Question: This is the first question I create in the forum although I have been reading it for a while and finding solutions. It should be pretty straighforward but there is something I am missing.
I am using VBA to create connections in excel to a couple of URLs. The attribute ".name" of the connection does not seem to be working properly. It does create the connection with the desired name but the name of the connection shown in the List of Connections is just the standard "Conection" ("Conexion" in Spanish).
By using the macro recorder I got that the same ".name" can be used to modify the name. But it is still not working.
This is just the part of the code I am having problems with right now.
GroupURL, QueryString and DestinationRange are variables.
An example of GroupURL is "Q35G10/".
'''
With Worksheets(DestinationSheet).QueryTables.Add(Connection:=QueryString, _
Destination:=Range(DestinationRange))
'This line just does not work but I do not know what it is for.
.CommandType = 0
'The name has a problematic final character that is deleted this way (Ex: "/").
.Name = "Dump_" & Left(GroupURL, Len(GroupURL) - 1)
.FieldNames = True
.RowNumbers = False
.FillAdjacentFormulas = False
.PreserveFormatting = False
.RefreshOnFileOpen = False
.BackgroundQuery = True
.RefreshStyle = xlInsertDeleteCells
.SavePassword = False
.SaveData = True
.AdjustColumnWidth = True
.RefreshPeriod = 0
.WebSelectionType = xlAllTables
.WebFormatting = xlWebFormattingAll
.WebPreFormattedTextToColumns = True
.WebConsecutiveDelimitersAsOne = True
.WebSingleBlockTextImport = True
.WebDisableDateRecognition = False
.WebDisableRedirections = False
.Refresh BackgroundQuery:=False
End With
'''
This gave results like the image of the following link (Sorry for the blue, is covered stuff)
[
So I tried adding the following line at the end to modifiy the name again:
'''
Worksheets(DestinationSheet).Connections("Dump_" & Left(GroupURL, Len(GroupURL) - 1)).Name = "Prueba"
'''
And it claims: "Error 438. The object does not allow this property or method."
Thanks
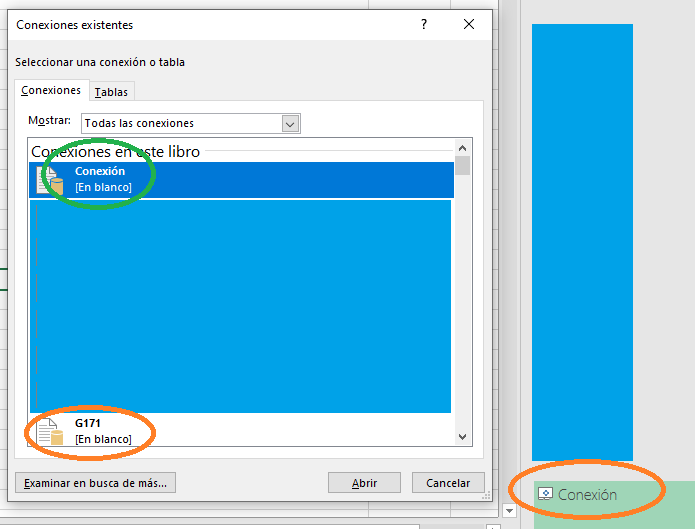
Answer: There are two different things:
- The 'QueryTable' name, which is the name that is was creating.'''
queryTables.Add(...) .name
'''
- The connection name, which is the one Excel shows. Managed with'''
ActiveWorkbook.Connections(i).Name
'''
By default, Excel arranges the connections alphabetically, and just adds the name "Connection" & CorreltiveNumber. As you can see in the image whenever a connection is created. This is language sensitive to your application setup.
<URL>
As I am creating several connections at once, I created a new sub to create them and rename each one, one by one, given that the name is going to be "Connection#". To do this, this is the solution I came up with, which checks if the connection name is already in use and works for Spanish and English.
'''
Private Sub Create_Connection(ConnectionSheet As String, QueryString As String, DestinationRange As String, QueryName As String, ConnectionName As String)
Dim ConnectionCount As Long, i As Long, ConnectionMarker As Long, NamelessConnectionCount As Long
'Create connection
With Worksheets(ConnectionSheet).QueryTables.Add(Connection:=QueryString, Destination:=Range(DestinationRange))
'If the connection already exists with the same name, excel adds ... "_#".
'The Name of the Connection will be the value of the Origin Cell
.Name = QueryName
.FieldNames = True
.RowNumbers = False
.FillAdjacentFormulas = False
.PreserveFormatting = False
.RefreshOnFileOpen = False
.BackgroundQuery = True
.RefreshStyle = xlInsertDeleteCells
.SavePassword = False
.SaveData = True
.AdjustColumnWidth = True
.RefreshPeriod = 0
.WebSelectionType = xlAllTables
.WebFormatting = xlWebFormattingAll
.WebPreFormattedTextToColumns = True
.WebConsecutiveDelimitersAsOne = True
.WebSingleBlockTextImport = True
.WebDisableDateRecognition = False
.WebDisableRedirections = False
.Refresh BackgroundQuery:=False
End With
'Check how many deffault name connection exist
ConnectionCount = ActiveWorkbook.Connections.Count
NamelessConnectionCount = 0
For i = 1 To ConnectionCount
If Left(ActiveWorkbook.Connections(i).Name, 8) = "Conexion" Or _
Left(ActiveWorkbook.Connections(i).Name, 10) = "Connection" Then
ConnectionMarker = i
NamelessConnectionCount = NamelessConnectionCount + 1
End If
Next
'Change the name of the connection to a controlled one.
If NamelessConnectionCount = 1 Then
For i = 1 To ConnectionCount
If ActiveWorkbook.Connections(i).Name = ConnectionName Then
MsgBox "The desired connection name " & ConnectionName & " is already in use." & vbCrLf & _
"Connection created with deffault name.", vbOKOnly, "Create Connection Error"
GoTo Label
End If
Next
With ActiveWorkbook.Connections(ConnectionMarker)
.Name = ConnectionName
.Description = ""
End With
Else
MsgBox "Error creating connection. The number of Nameless connections is not 1" & vbCrLf & _
"Connection created with deffault name.", vbOKOnly, "Create Connection Error"
End If
'Update connection
ActiveWorkbook.Connections(ConnectionName).Refresh
Label:
End Sub
'''